Question: I've a problem that I can't solve because I'm missing a little detail to explain the following situation.
I've an 'UIView' with a Vertical Space Constraint to be on the bottom on the screen.
On a 3.5", the origin of my 'UIView' is (0,447).
On a 4", the origin is the same but on the simulator's screen the 'UIView' is (bottom).
I need this origin to put correctly my view according to the keyboard below.
It's important to note that this origin (0,447) is the origin I can read on Xcode thanks to Interface Builder.
I'm catching this origin on the 'viewDidLoad' method.
'''
basicOriginCommentView = commentView.frame.origin;
'''
I've join a screenshot of my Interface Builder.

Thank you for your help.
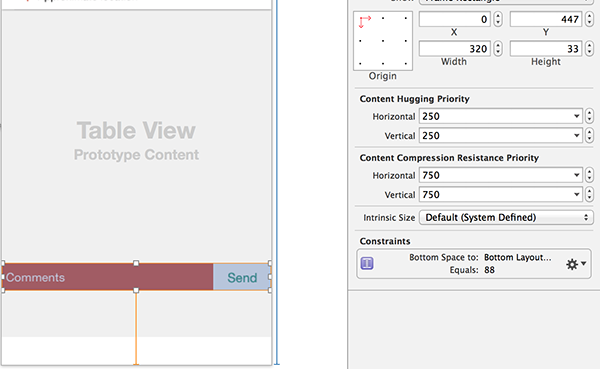
Answer: I tried different ways to solve this problem.
On Interface Builder, I manually increase the y to be perfectly align with the bottom for the 4" device. It was working perfectly for a 4" but I have the same problem for the 3.5".
Finally I saved the origin far after the 'viewDidLoad' method.
Just when my keyboard will appear, I save the position of the 'contentView'. At this time the origin is the good one.
That means I have no idea why the origin was not good when I saved the origin on the 'viewDidLoad' method.
Anyway, problem solved.